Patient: sex F, age 86
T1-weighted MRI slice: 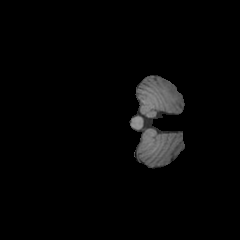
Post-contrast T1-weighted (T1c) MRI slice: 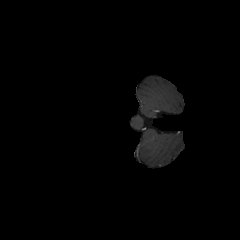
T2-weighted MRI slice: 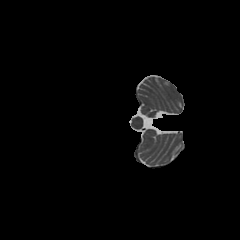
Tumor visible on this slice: no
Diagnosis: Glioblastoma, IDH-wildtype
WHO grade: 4